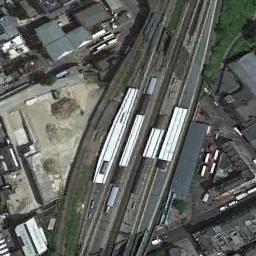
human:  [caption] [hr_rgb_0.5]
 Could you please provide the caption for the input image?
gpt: A well-equipped railway station in a crowded city .

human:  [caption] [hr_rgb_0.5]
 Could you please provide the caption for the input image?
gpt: There are many buildings of different shapes beside the railway station .

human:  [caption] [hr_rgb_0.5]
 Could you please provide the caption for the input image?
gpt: The railway station has lots of railways and some makeshift houses and a clearing is next to the railway station .

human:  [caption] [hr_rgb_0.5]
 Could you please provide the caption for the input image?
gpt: The railway station is next to some buildings and trees .

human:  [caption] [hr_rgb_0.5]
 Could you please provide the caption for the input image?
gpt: There are some buildings around the white railway station .